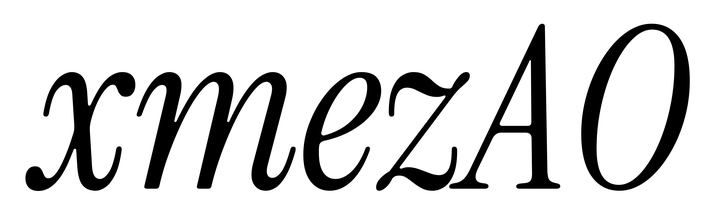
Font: InstrumentSerif-Italic